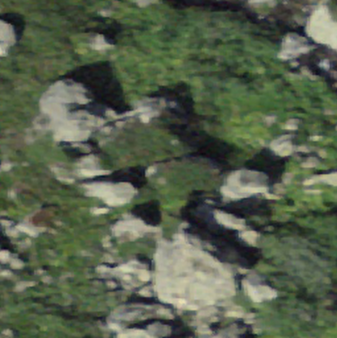
Label: bouldering_area